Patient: sex M, age 61
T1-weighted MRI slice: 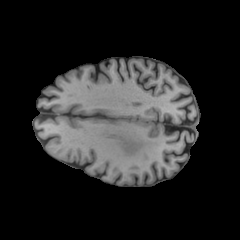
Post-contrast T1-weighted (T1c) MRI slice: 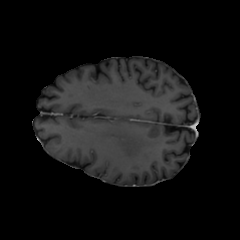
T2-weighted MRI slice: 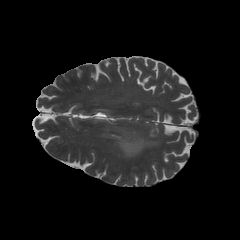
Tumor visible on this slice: yes
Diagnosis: Astrocytoma, IDH-wildtype
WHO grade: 3